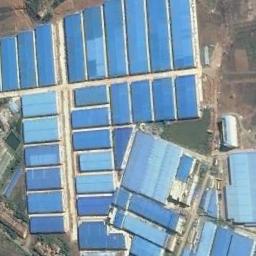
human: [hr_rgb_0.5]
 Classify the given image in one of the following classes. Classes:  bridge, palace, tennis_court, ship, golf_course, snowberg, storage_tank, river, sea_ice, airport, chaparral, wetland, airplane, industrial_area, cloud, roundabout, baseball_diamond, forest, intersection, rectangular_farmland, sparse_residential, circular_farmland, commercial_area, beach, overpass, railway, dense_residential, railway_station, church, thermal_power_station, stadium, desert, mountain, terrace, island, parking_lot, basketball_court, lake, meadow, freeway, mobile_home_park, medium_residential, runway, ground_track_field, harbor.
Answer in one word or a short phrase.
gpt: industrial_area